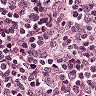
Metastatic tissue present: no